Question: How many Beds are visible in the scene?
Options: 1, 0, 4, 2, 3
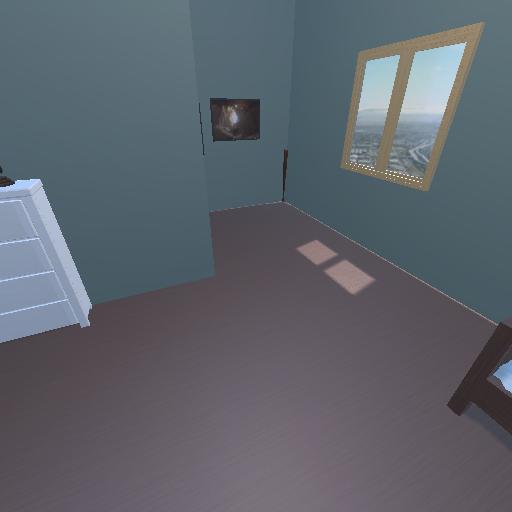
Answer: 1